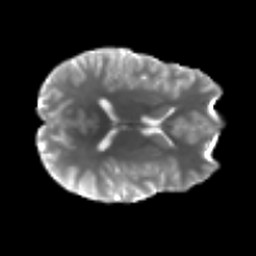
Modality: T2w
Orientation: axial
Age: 29
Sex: female
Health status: ill
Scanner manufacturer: siemens
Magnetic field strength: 3 T
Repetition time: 6.5 s
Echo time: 0.062 s